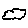
Label: cloud